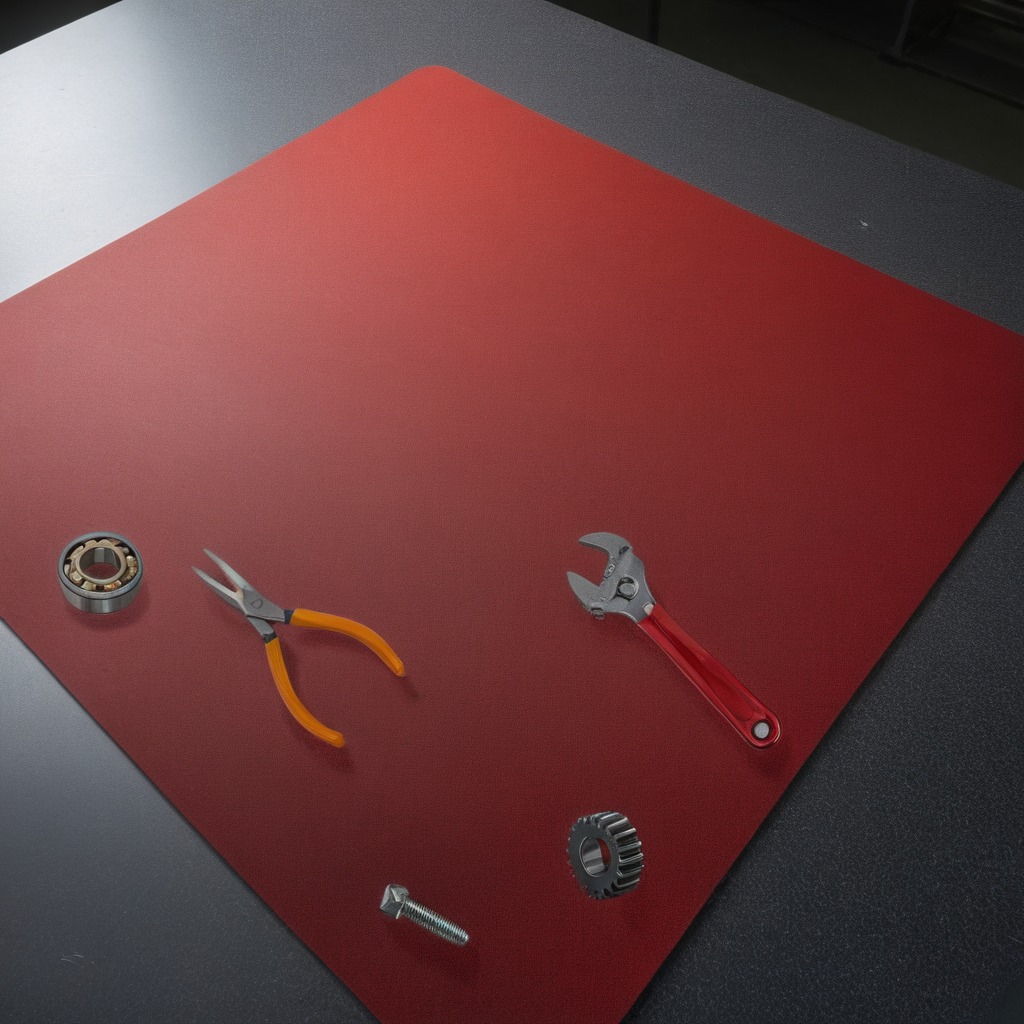
A ball bearing, a gear with teeth, a machine screw, pliers, and a wrench are lying on a clean granite tabletop covered with a red rubber mat inside a workshop under bright overhead lighting crisp shadows high clarity worn but beneath the mat.